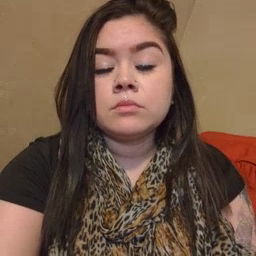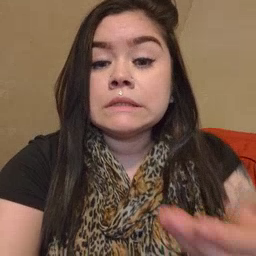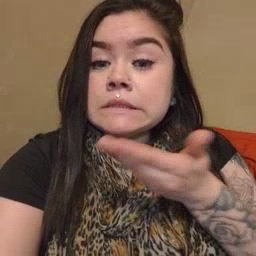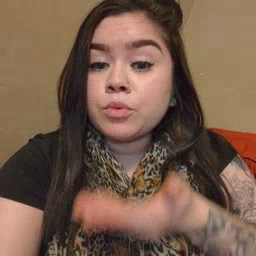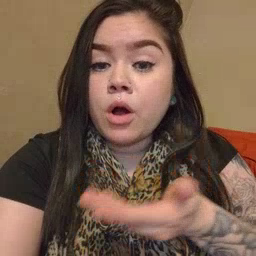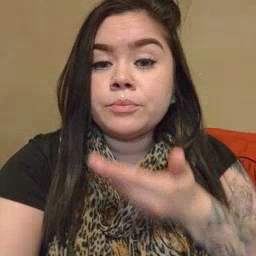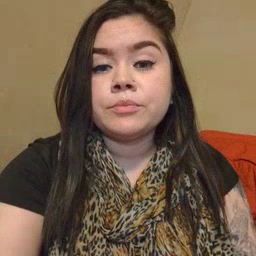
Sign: cereal